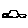
Label: car